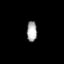
Tissue: lung
Cell type: Epithelial cells
Senescence score: 0.2185
Nuclear area (px): 204
Mean DAPI intensity: 166.765